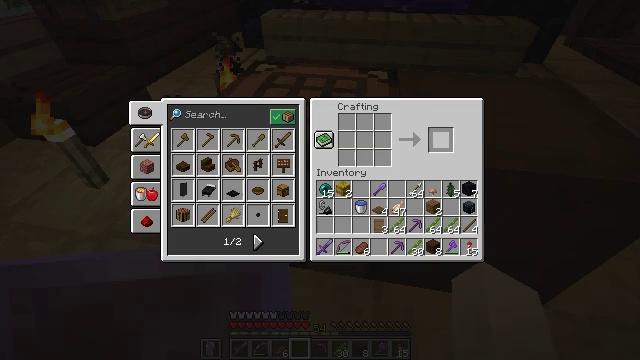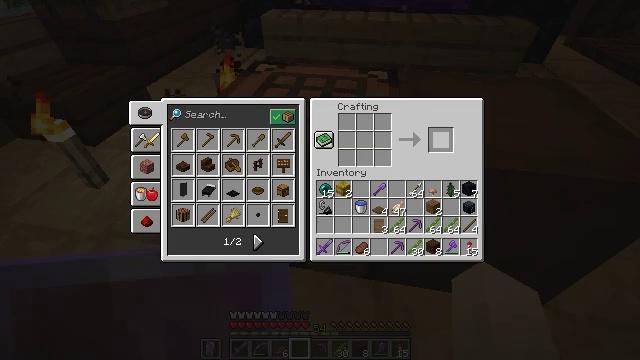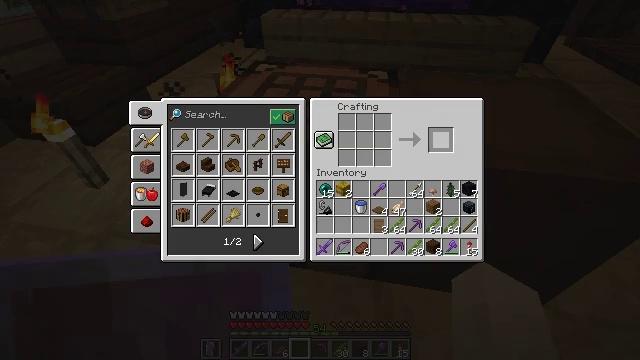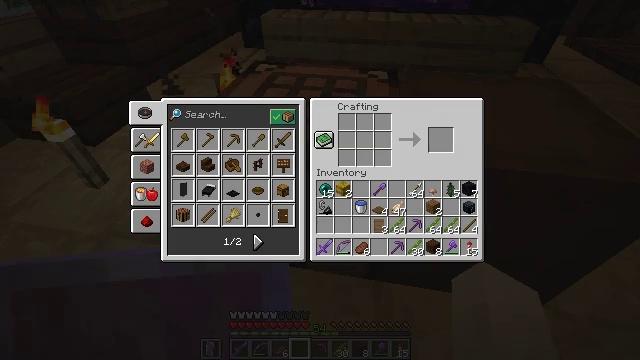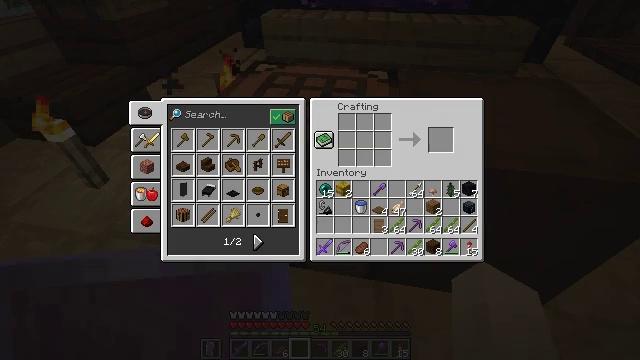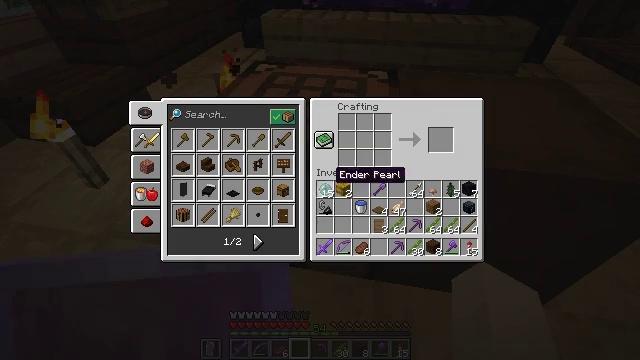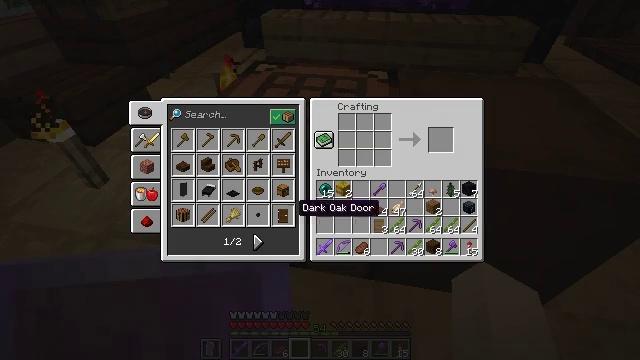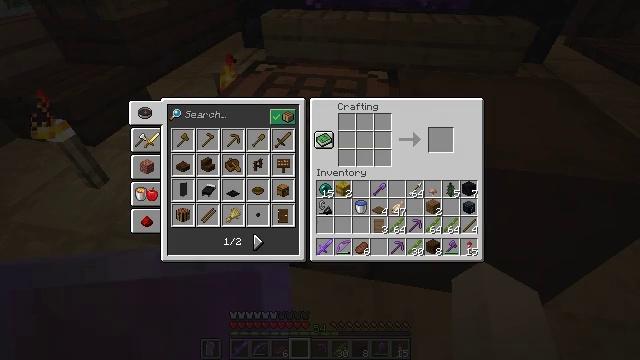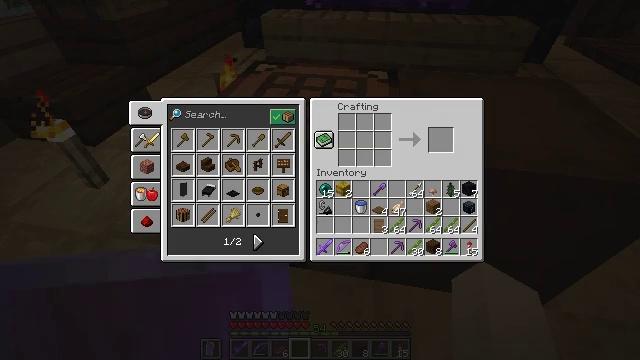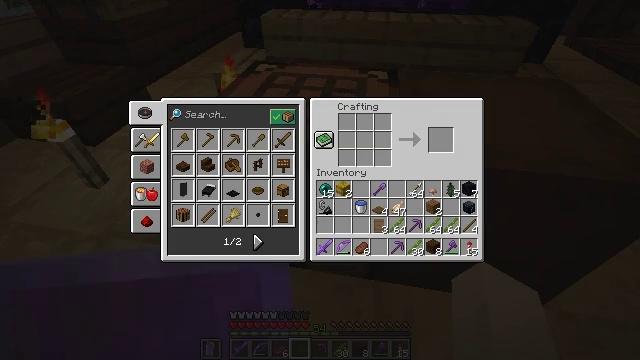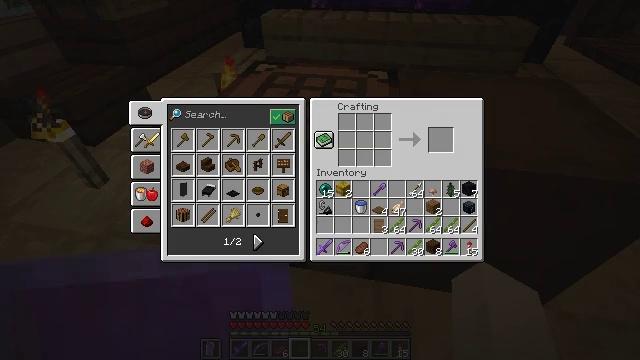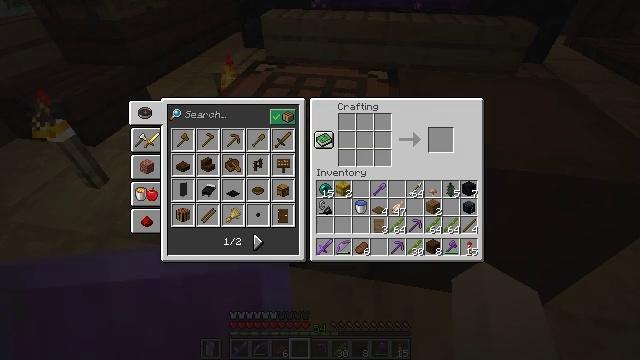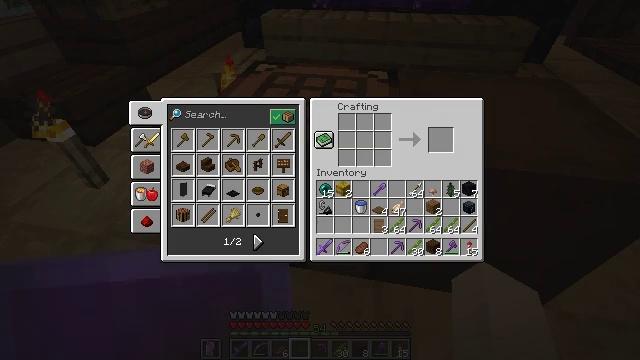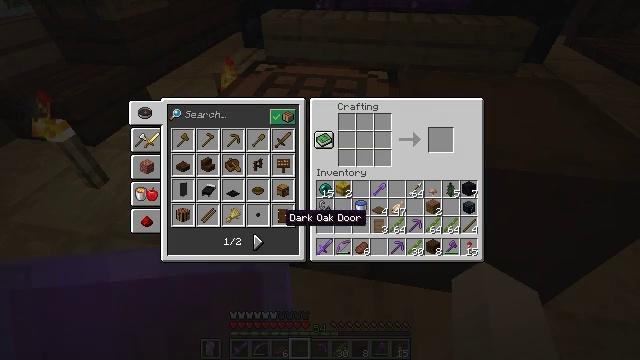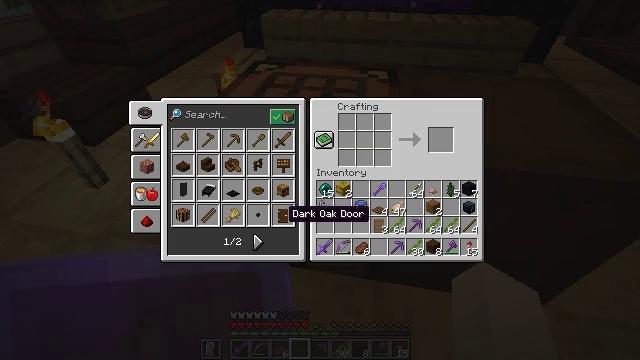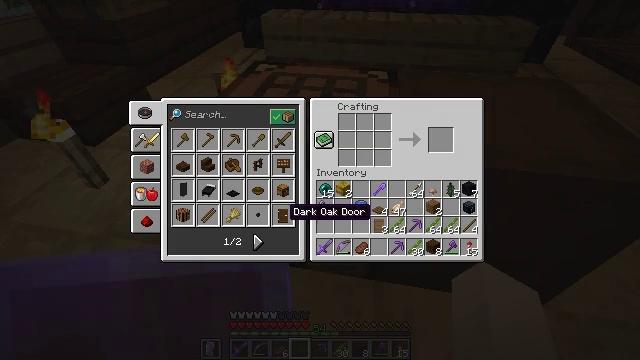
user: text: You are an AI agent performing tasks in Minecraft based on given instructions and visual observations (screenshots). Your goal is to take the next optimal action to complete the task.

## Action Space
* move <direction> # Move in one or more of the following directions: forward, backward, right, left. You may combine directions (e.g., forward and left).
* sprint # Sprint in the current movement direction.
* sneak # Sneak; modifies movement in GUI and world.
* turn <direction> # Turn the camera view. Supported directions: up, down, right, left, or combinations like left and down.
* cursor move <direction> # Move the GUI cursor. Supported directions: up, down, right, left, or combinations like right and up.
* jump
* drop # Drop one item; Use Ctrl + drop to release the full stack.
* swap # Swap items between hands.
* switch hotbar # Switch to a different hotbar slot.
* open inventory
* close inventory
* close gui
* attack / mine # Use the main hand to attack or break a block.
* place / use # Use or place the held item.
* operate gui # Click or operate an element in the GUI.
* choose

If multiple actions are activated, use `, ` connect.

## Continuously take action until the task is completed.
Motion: motion action
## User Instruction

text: Get a dark oak door by using dark oak planks on the crafting table.
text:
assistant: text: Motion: sneak
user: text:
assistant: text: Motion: sneak
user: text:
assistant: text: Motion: sneak, turn left
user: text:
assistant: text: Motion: sneak, turn left
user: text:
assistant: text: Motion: turn left and down
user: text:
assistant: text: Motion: turn left and down
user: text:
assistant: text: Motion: turn left and down
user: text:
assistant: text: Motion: no_op
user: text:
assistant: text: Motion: no_op
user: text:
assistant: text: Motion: no_op
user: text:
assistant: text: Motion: no_op
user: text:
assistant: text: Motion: no_op
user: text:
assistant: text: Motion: turn up
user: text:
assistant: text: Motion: no_op
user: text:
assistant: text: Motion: no_op
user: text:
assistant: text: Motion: no_op
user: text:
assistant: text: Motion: no_op
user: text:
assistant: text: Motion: attack / mine
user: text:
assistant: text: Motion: attack / mine
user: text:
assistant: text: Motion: attack / mine
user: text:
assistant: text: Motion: no_op
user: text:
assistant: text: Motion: no_op
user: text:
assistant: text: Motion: no_op
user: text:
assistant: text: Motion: no_op
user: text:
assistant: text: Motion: no_op
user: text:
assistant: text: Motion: no_op
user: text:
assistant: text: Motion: attack / mine
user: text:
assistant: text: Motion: attack / mine
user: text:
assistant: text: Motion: attack / mine
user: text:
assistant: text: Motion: attack / mine